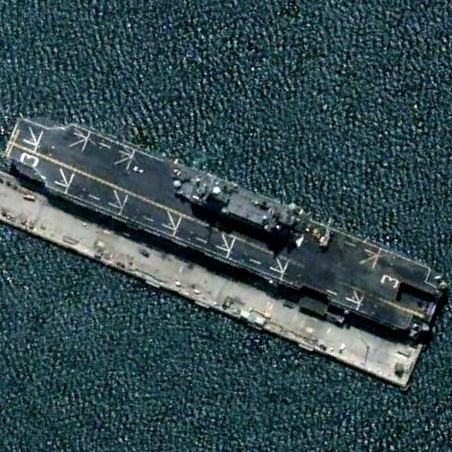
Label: assault